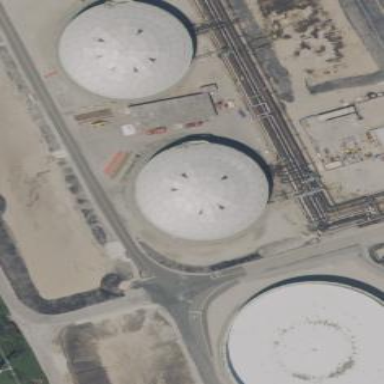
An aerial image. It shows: Storage tank building.